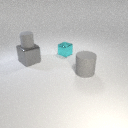
large gray metal cube behind large gray rubber cylinder